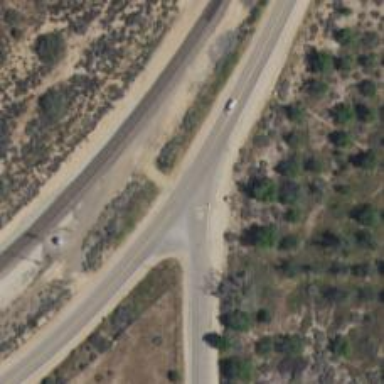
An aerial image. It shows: Unclassified road.